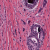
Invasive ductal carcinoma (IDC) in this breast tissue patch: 0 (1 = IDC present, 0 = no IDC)